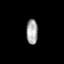
Tissue: skin
Cell type: T cells
Senescence score: 0.2562
Nuclear area (px): 278
Mean DAPI intensity: 167.014